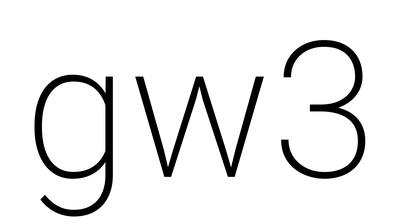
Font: Roboto_ExtraLight